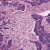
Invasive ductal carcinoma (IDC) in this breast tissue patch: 1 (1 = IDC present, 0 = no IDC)